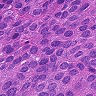
Metastatic tissue present: yes